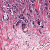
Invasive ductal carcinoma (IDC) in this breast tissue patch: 1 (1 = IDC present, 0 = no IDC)